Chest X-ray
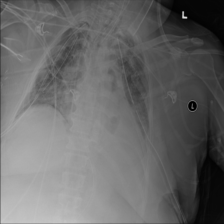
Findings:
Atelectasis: negative
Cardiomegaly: negative
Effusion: negative
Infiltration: positive
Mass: negative
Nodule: negative
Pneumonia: negative
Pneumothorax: negative
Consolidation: negative
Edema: negative
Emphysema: negative
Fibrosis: negative
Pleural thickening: negative
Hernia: negative